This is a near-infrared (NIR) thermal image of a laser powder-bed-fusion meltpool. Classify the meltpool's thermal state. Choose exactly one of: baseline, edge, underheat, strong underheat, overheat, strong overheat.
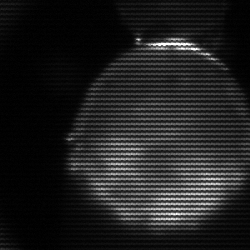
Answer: edge